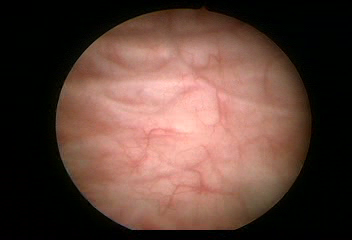
Modality: WLC
Class: Normal mucosa
Bladder cancer association: No